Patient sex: M
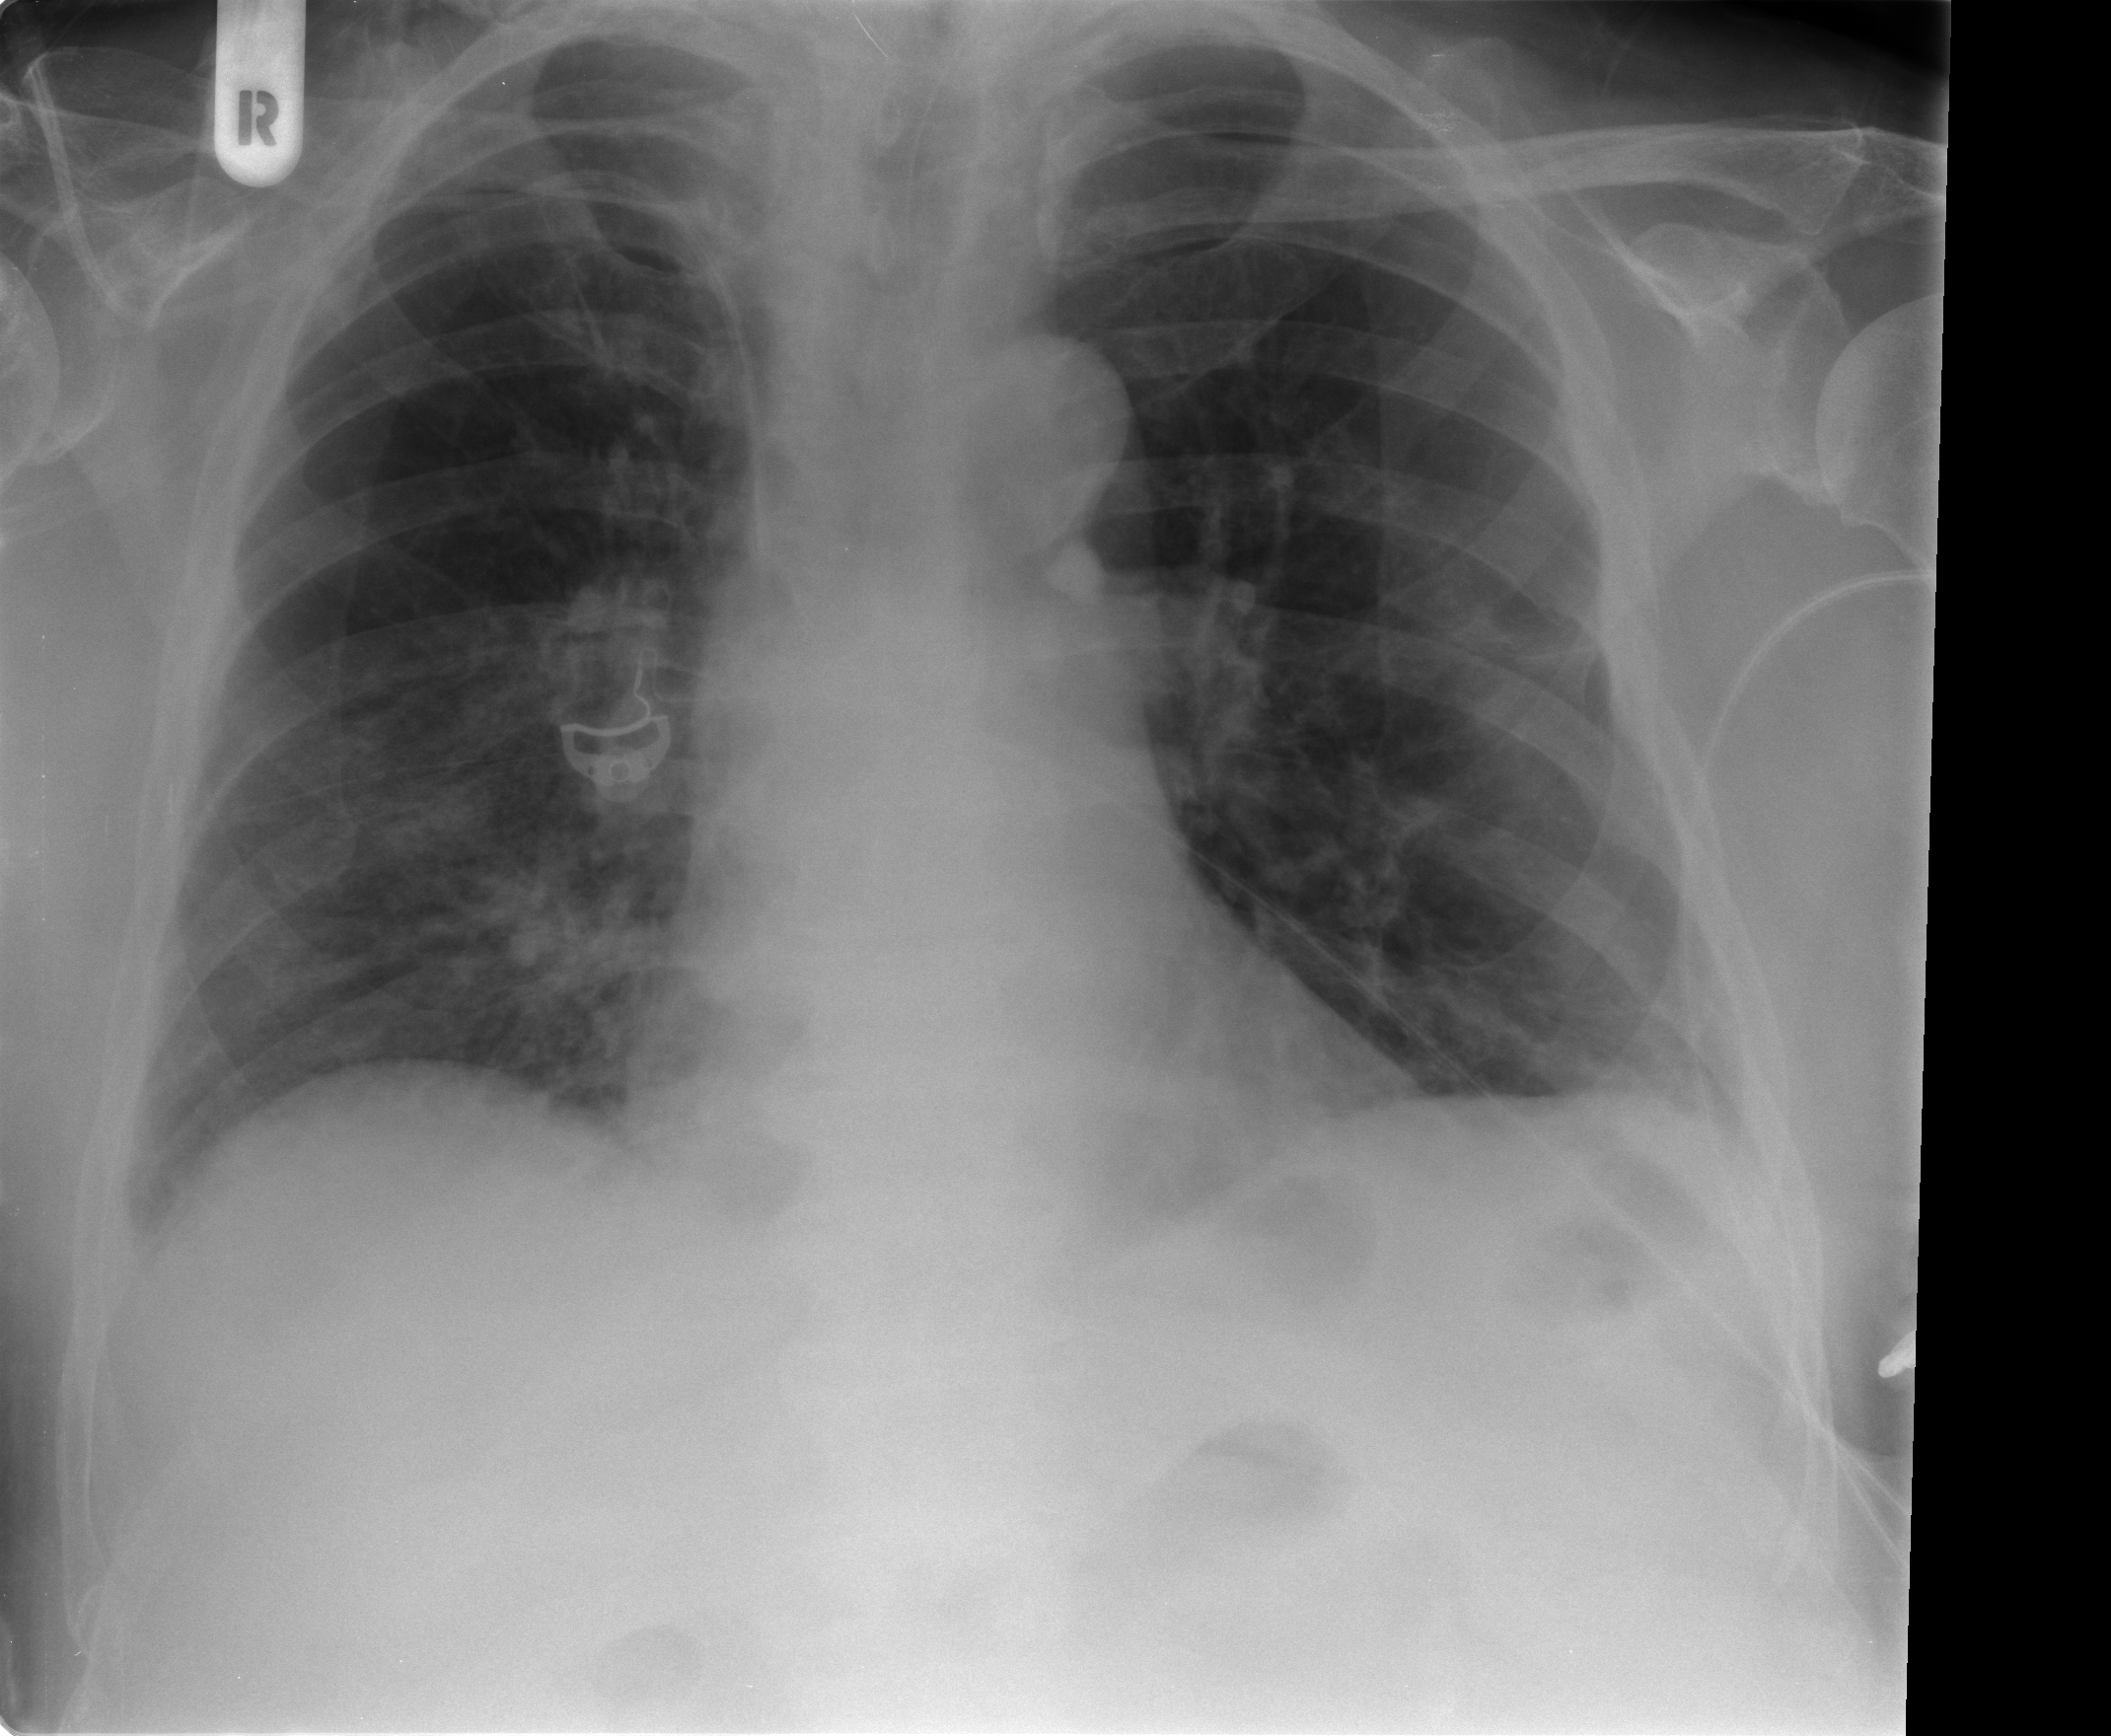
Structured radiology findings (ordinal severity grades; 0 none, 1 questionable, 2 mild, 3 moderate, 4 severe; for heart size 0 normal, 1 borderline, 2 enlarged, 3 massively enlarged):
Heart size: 0
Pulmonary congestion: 0
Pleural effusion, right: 0
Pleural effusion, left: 0
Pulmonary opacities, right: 2
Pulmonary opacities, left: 0
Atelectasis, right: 2
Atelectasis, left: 0